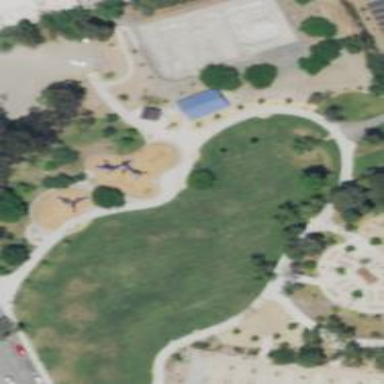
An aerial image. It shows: Playground with roundabout.